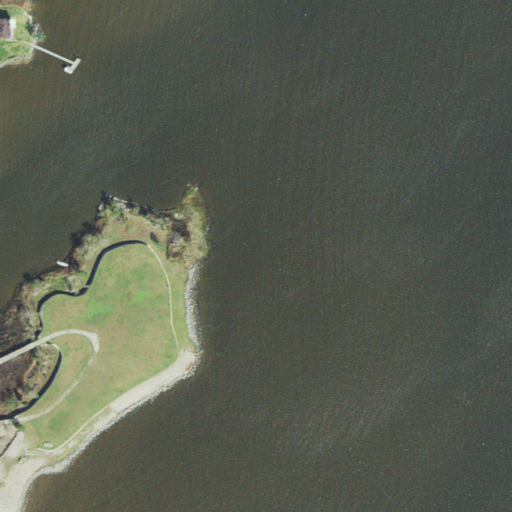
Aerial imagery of cape in North Carolina named Windmill Point containing open water, herbaceous wetlands, evergreen forest, woody wetlands, barren land, and medium intensity development